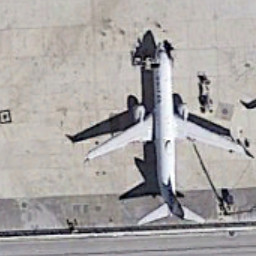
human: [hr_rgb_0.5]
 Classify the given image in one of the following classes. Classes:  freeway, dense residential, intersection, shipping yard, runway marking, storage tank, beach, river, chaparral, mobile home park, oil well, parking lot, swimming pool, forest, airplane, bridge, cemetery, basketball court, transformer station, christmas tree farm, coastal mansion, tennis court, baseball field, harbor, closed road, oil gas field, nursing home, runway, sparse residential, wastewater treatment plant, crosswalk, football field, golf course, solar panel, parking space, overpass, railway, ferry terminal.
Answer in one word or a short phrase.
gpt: airplane